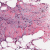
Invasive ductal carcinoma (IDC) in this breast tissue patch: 1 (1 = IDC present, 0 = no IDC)